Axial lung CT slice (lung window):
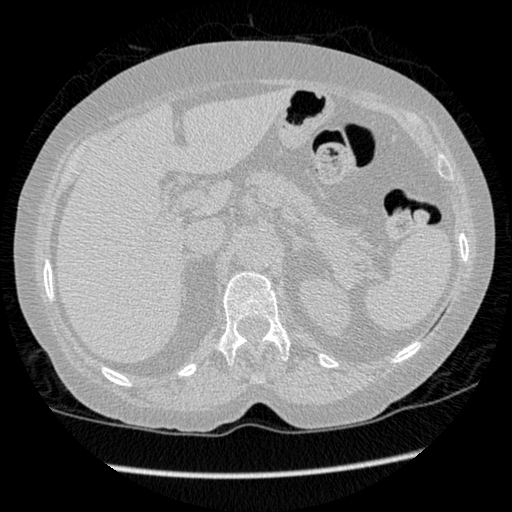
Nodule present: no